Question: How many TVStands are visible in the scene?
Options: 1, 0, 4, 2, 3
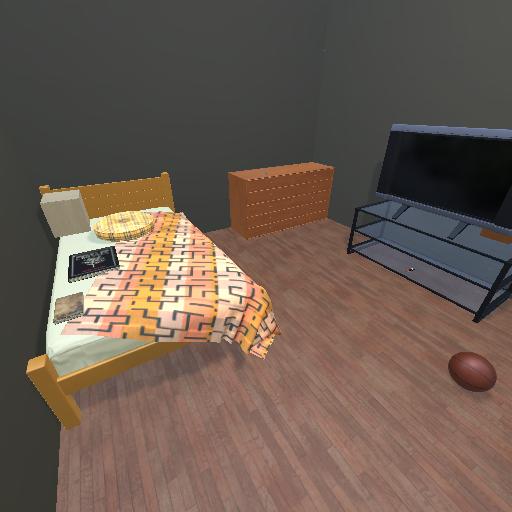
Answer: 1